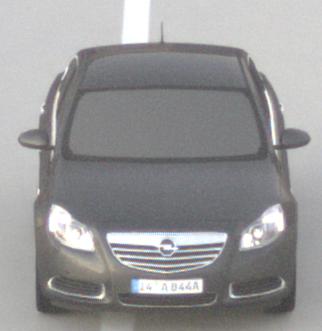
Make: Opel
Model: Insignia 1.6
Detailed model: Insignia (A) Notch Back
Model produced from: 2008/11
Model produced until: 2008/12
Doors: 4
Color: gray
Road condition: dry road
Daytime: sunrise or sunset
Contrast: low contrast